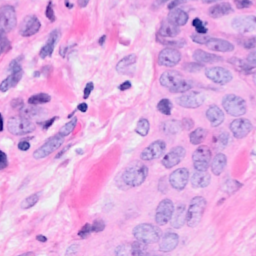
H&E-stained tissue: Breast